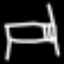
Label: bed